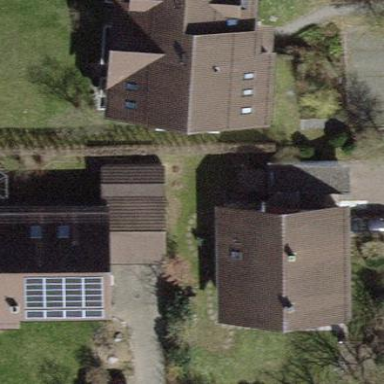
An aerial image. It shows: Building with tile roof.